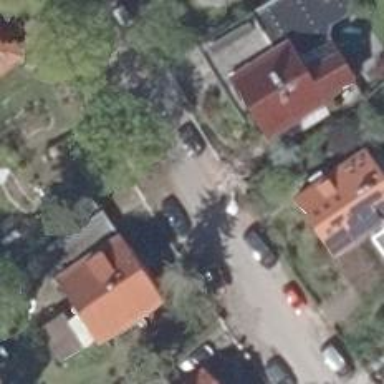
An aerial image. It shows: Residential road with asphalt surface and no sidewalk.